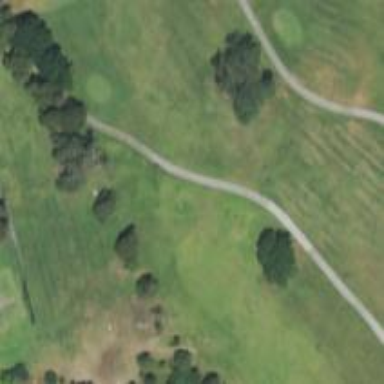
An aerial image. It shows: This footway leads to Eagle Vines Golf Course.